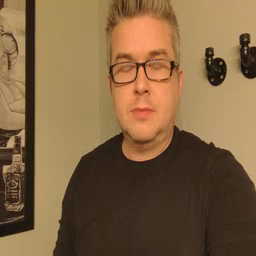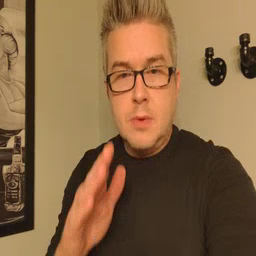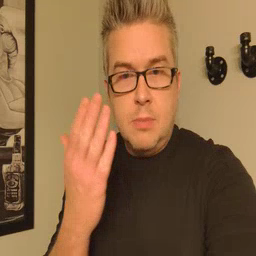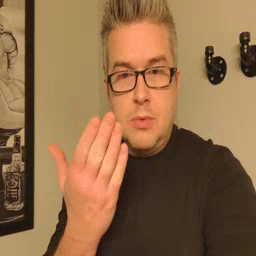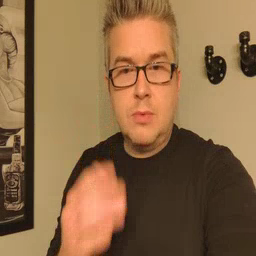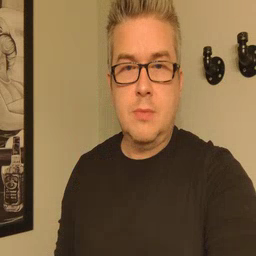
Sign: book